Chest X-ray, AP view. Patient: 21 years old, sex M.
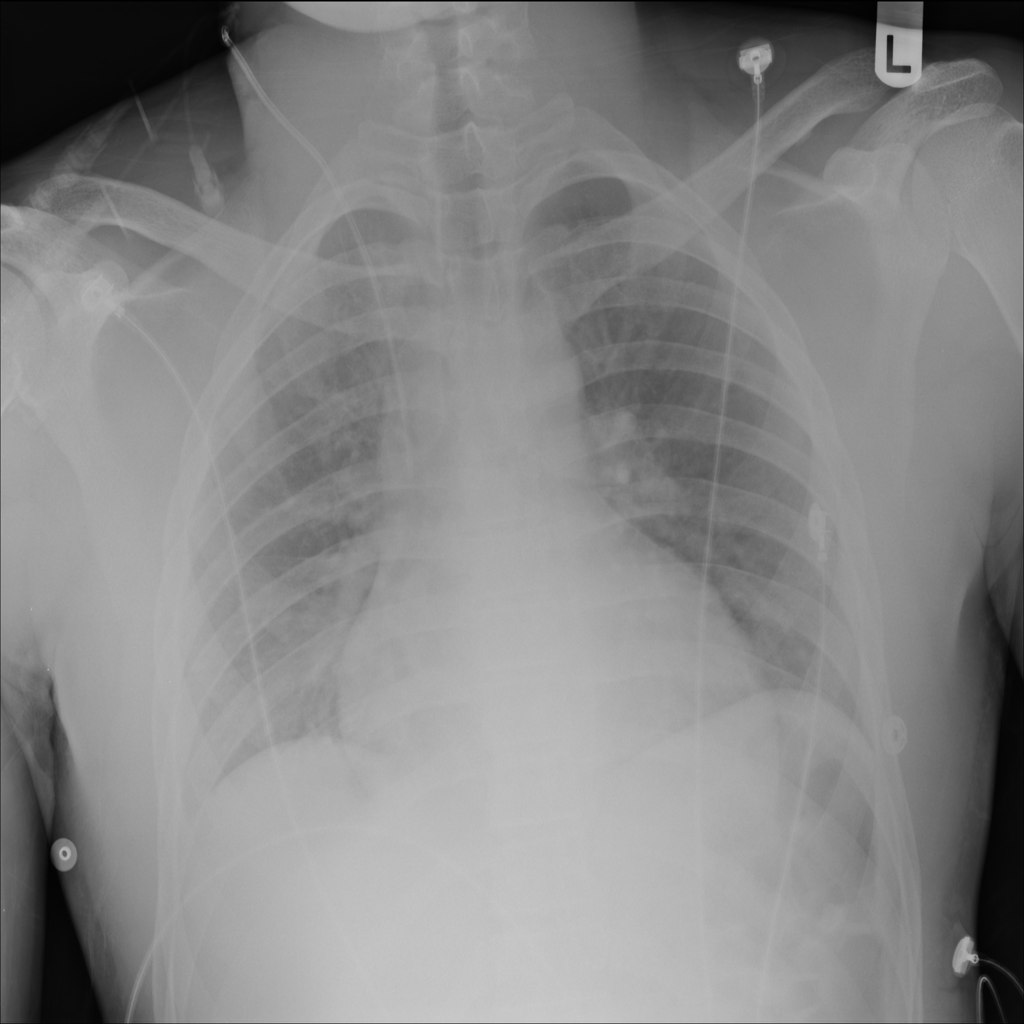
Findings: No Finding